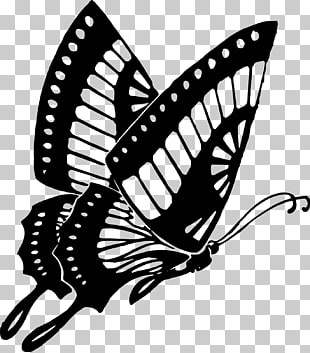
Label: cabbage butterfly